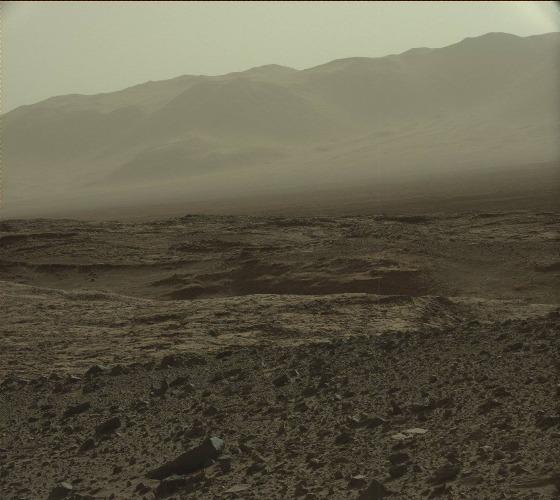
Terrain classes present: Background, Bedrock, Gravel / Sand / Soil, Rock, Shadow